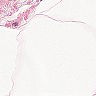
Metastatic tissue present: no